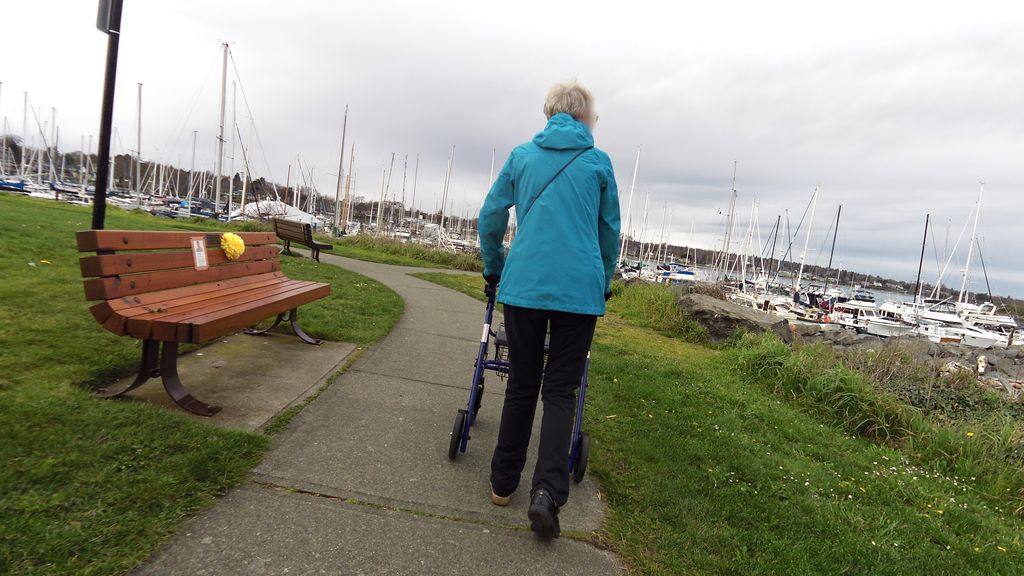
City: victoria